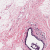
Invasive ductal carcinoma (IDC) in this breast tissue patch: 0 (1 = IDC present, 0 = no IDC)